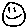
Label: smiley face